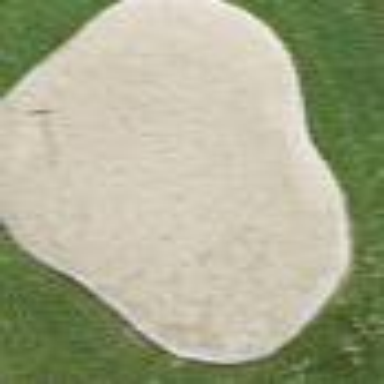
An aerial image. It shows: Golf bunker filled with sandy terrain.